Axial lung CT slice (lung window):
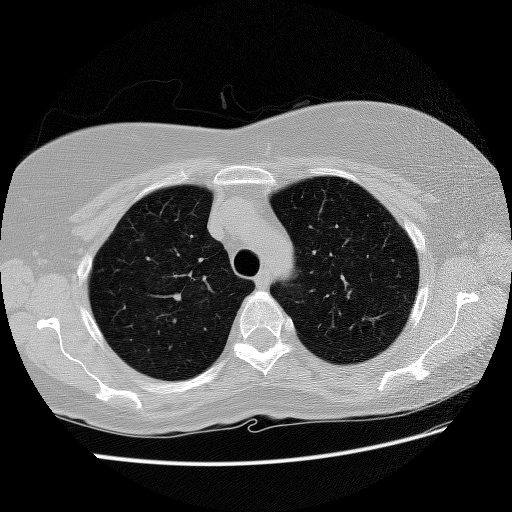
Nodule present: no